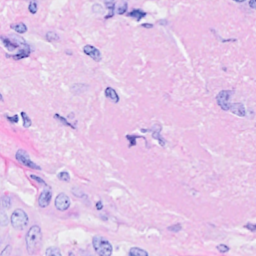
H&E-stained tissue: Breast